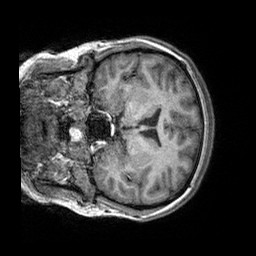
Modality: T1w
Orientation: coronal
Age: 19
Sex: female
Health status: healthy
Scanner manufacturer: siemens
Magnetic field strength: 3 T
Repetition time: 2.3 s
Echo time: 0.00303 s